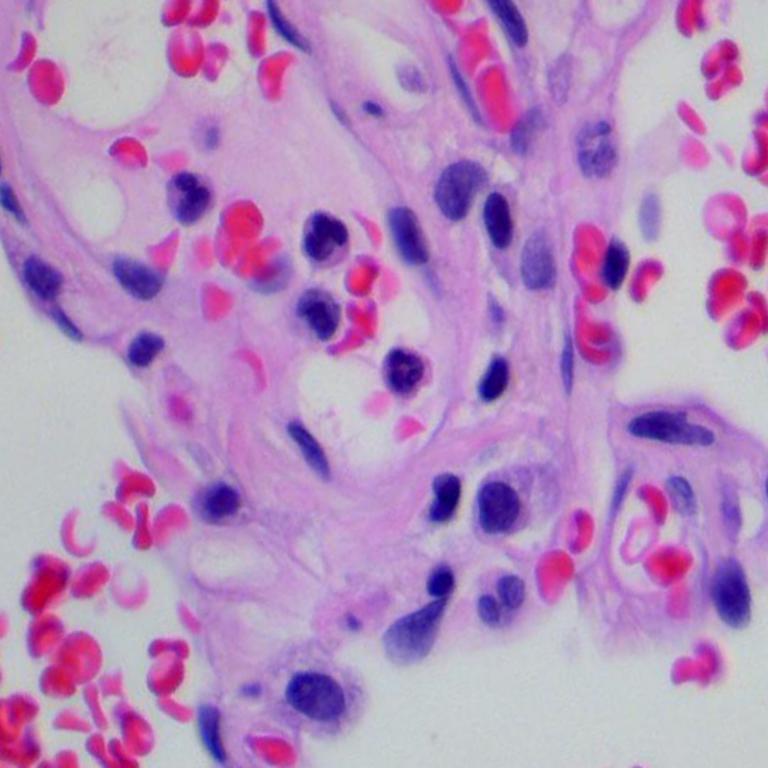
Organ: lung
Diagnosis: benign